Interaction volume radius: 5 \u00c5
Interaction volume height: 10 \u00c5
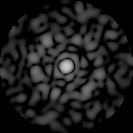
Disorder parameter: 0.8434